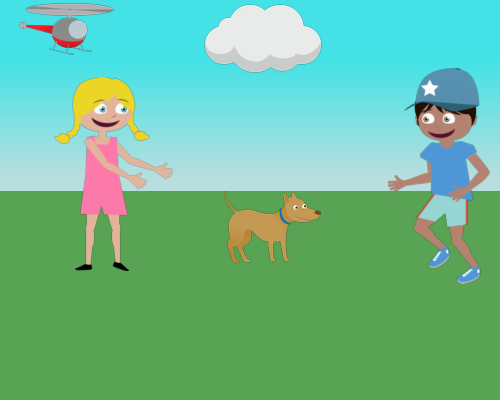
In the upper left of the sky, a small helicopter is oriented right. Below it, a medium cloud nearly touches the top edge. On the right, a large girl smiles with arms outstretched. Below the horizon, a medium dog faces right. To the dog's right, a large boy runs left, smiling and wearing a blue cap.